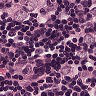
Metastatic tissue present: yes